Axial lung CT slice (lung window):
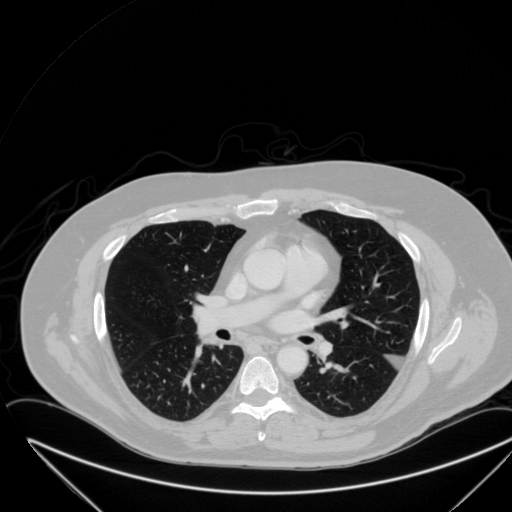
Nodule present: no